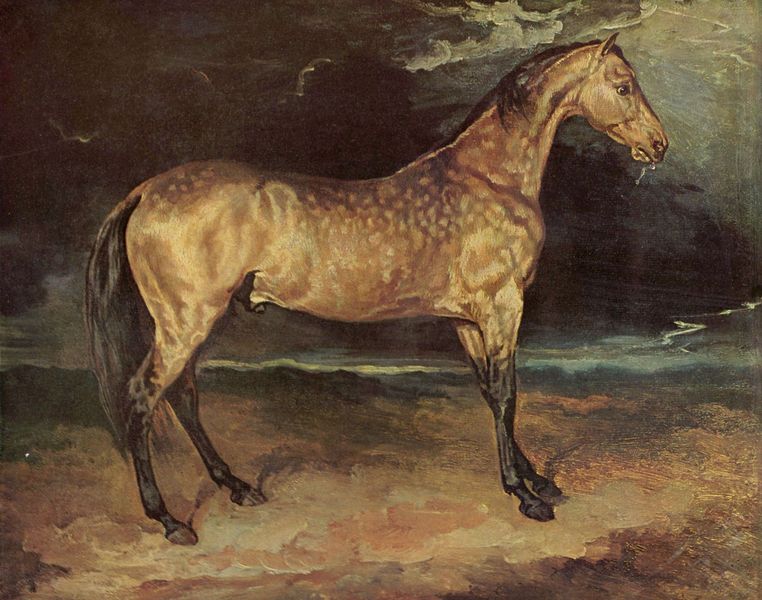
Titel: Pferd im Gewitter
Künstler: Théodore Géricault
Standort: London
Institution: National Gallery
Schlagwörter: dunkel, gemälde, gewitter, himmel, kopf, meer, schatten, wasser, weiß, wolken, landschaft, ocker, sand, see, ufer, braun, grau, haar, licht, nacht, ohr, orange, profil, rücken, schwarz, zeichnung, tier, wiese, wolke, beige, augen, stehen, hals, portrait, porträt, öl, erde, wind, boden, auge, dunkelheit, haare, stehend, ohren, pferd, beine, fell, fesseln, hufe, mähne, schwanz, schweif, bein, gischt, hintern, seitlich, strand, welle, wellen, düster, farbe, schaum, angst, brandung, sturm, turner, unwetter, wetter, finster, glanz, seitenansicht, regen, punkte, strümpfe, penis, offen, erdfarben, seite, schimmel, hufen, flecken, fuchs, dunke, braum, gefleckt, ross, blitz, pfer, maul, tierportrait, nüstern, brauner, fleckig, stubbs, rappen, caspar david friedrich, gescheckt, scheu, hengst, araber, dreckig, genital, wolkenbruch, glied, apfelschimmel, pferdehaar, gestriegelt, ängstlich, wallach, sabber, speichel, araberhengst, aufgestellte ohren, orange boden, saaber, stunr, stur, genitale, geifer, epunkte, dunkel#hufe, tuchmähne, felecken